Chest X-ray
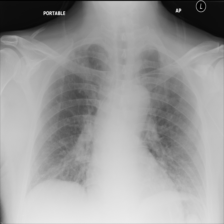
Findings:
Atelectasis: negative
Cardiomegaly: negative
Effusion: negative
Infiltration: negative
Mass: negative
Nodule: positive
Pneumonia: negative
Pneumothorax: negative
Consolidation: negative
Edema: negative
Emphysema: negative
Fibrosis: negative
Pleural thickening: negative
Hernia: negative